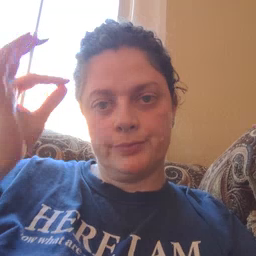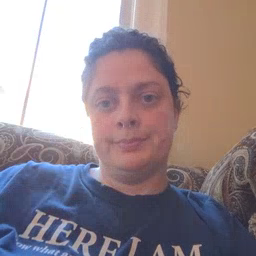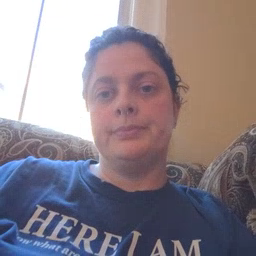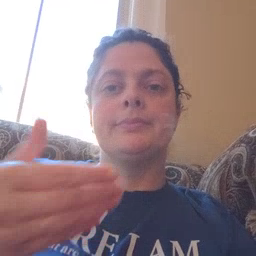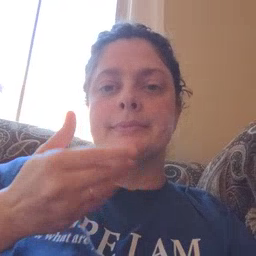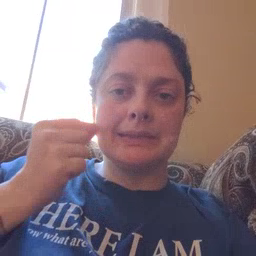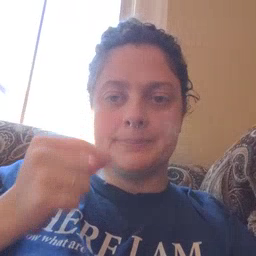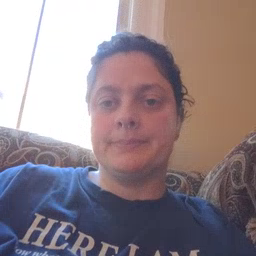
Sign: kitty